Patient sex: F
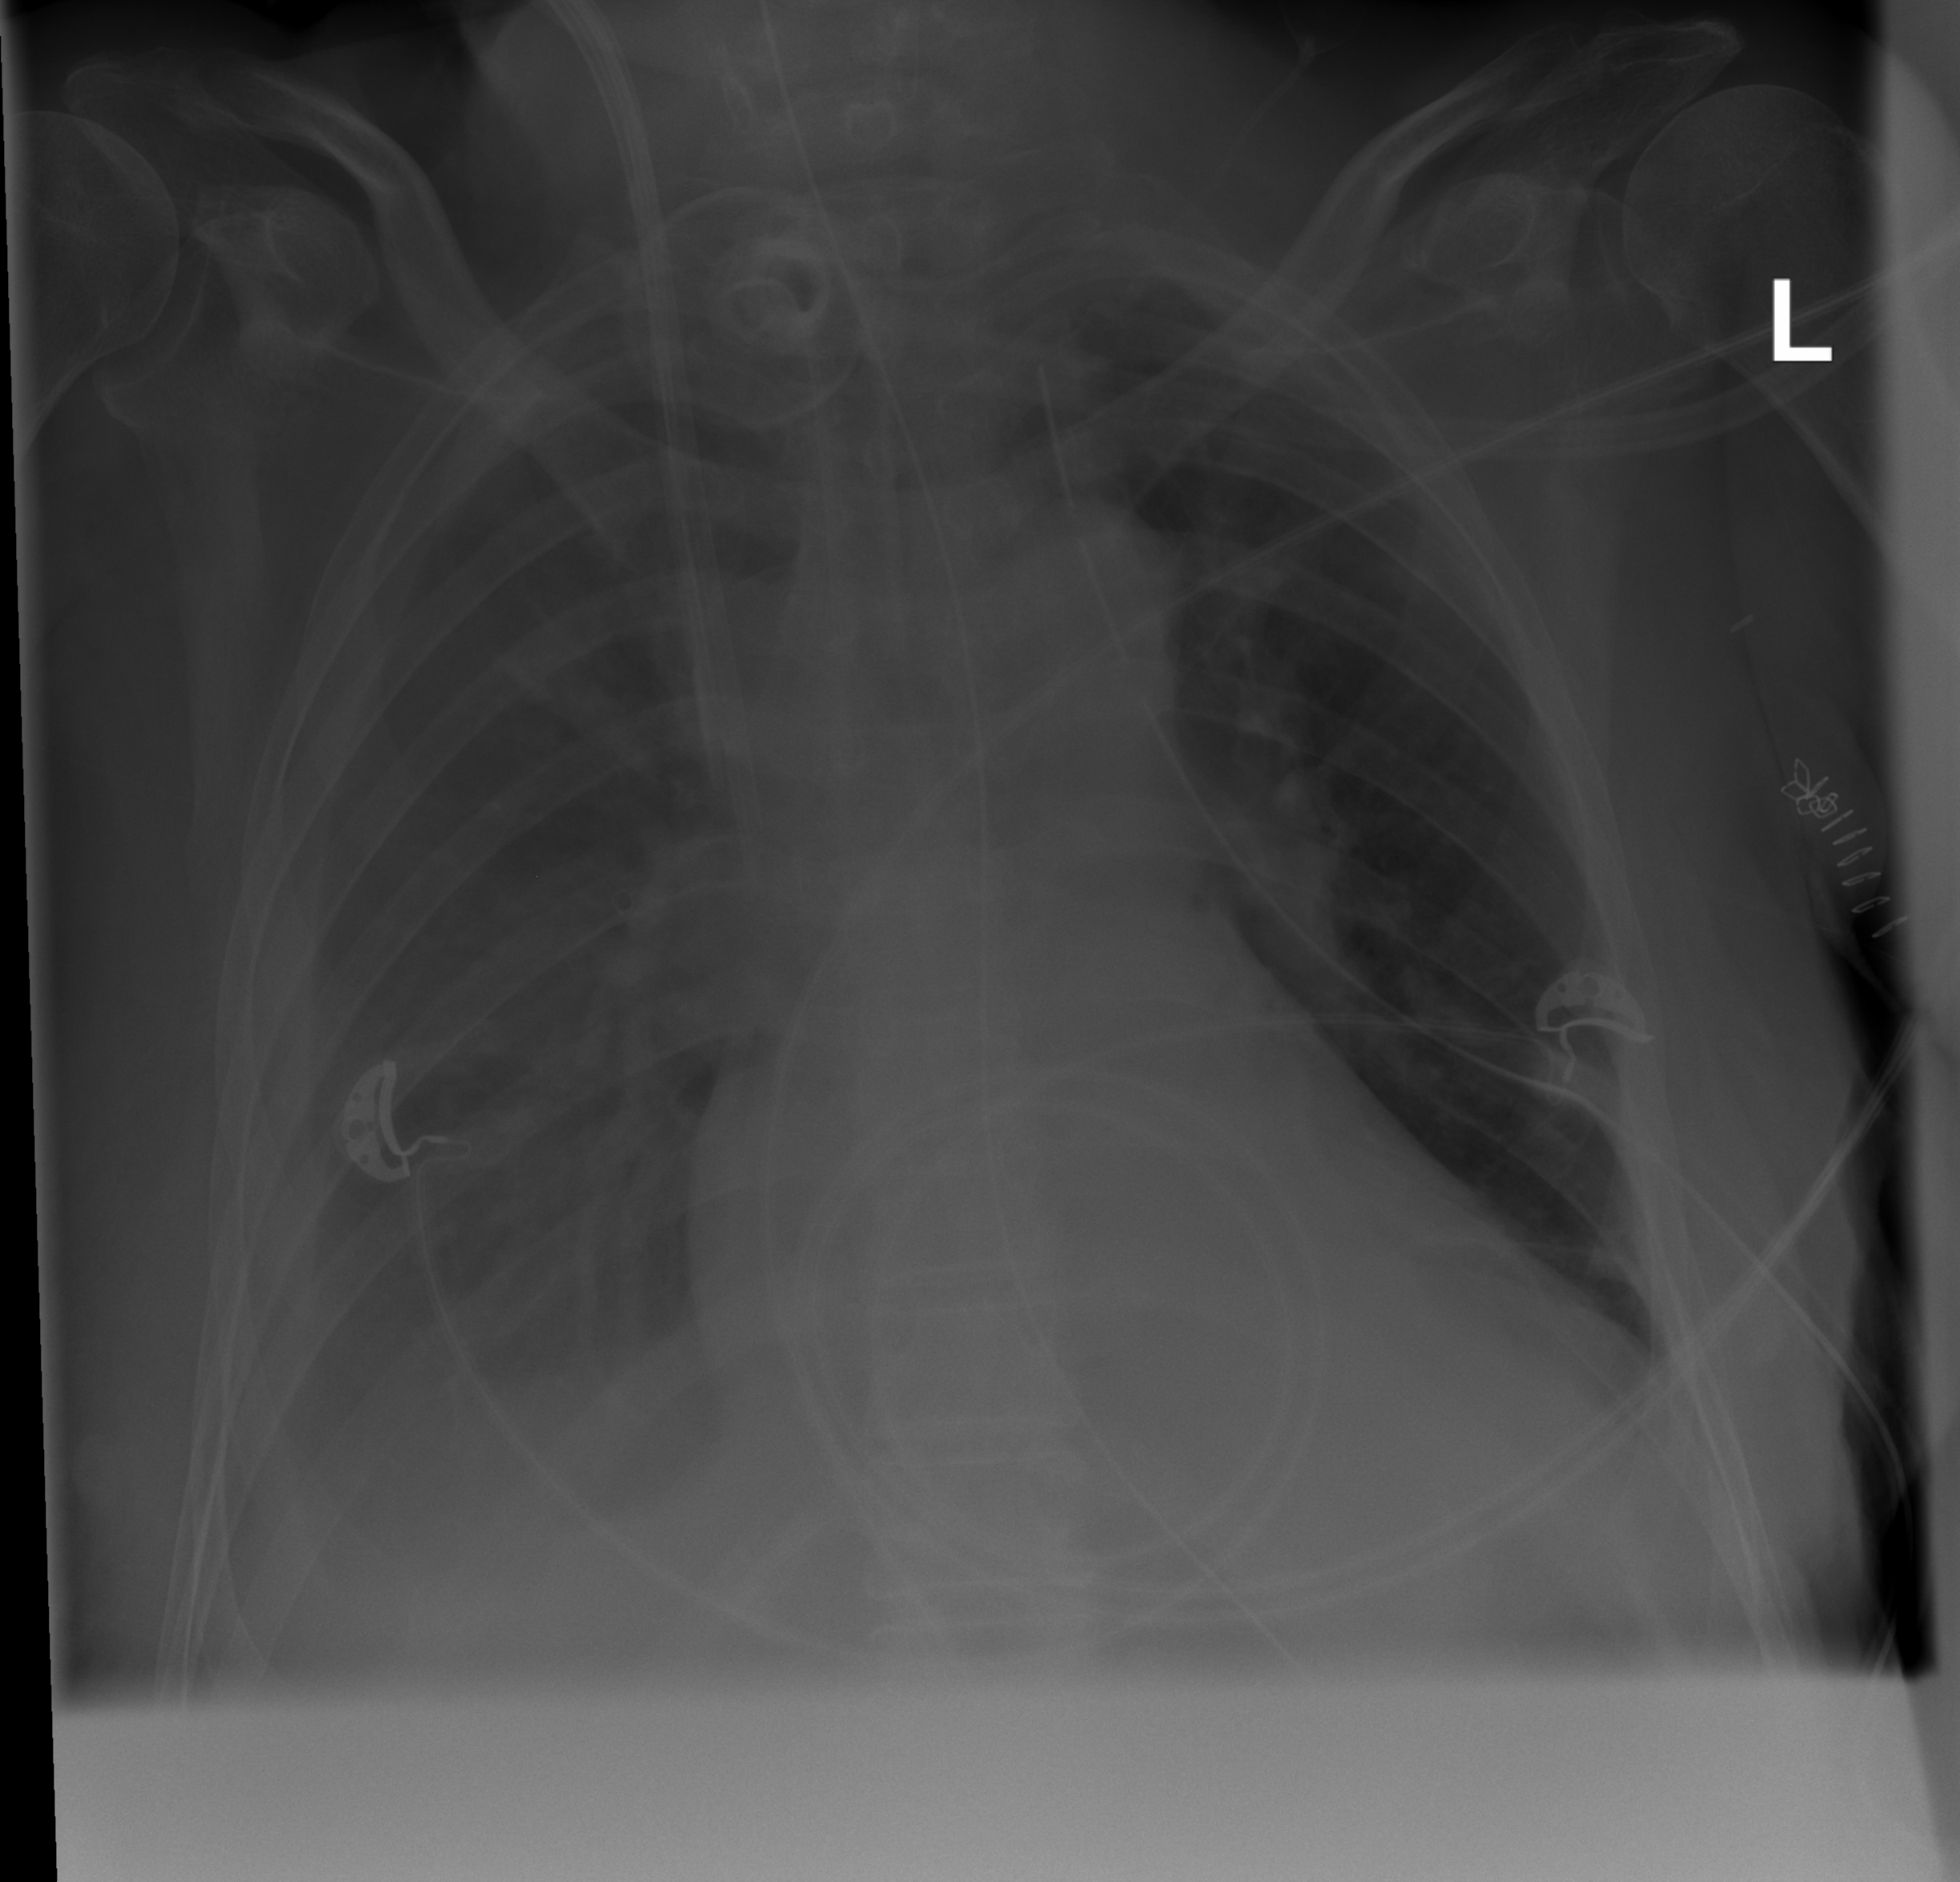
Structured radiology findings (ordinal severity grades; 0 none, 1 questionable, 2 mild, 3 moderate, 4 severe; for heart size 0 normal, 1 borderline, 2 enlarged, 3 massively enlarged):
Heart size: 2
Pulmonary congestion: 0
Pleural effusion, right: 2
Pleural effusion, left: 0
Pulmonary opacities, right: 0
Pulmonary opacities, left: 0
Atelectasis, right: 2
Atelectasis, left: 2